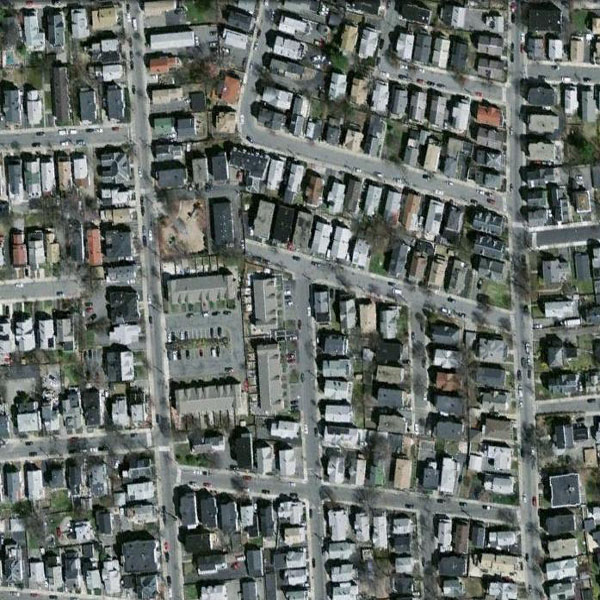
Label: DenseResidential